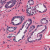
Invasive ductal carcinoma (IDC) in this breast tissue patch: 0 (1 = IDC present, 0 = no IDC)